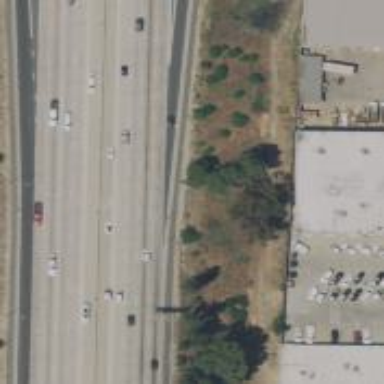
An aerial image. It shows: Motorway.